A bearing vibration time series has been folded into this square grayscale image, one row per segment of consecutive samples. Diagnose the bearing from this image, choosing from: normal, inner_race, outer_race, ball.
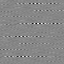
Answer: outer_race